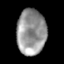
Tissue: skin
Cell type: Epithelial cells
Senescence score: 0.8713
Nuclear area (px): 1302
Mean DAPI intensity: 149.836